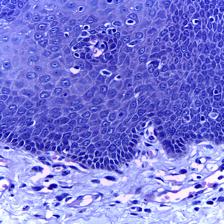
Diagnosis: Normal